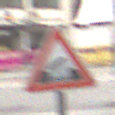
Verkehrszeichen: BeweglicheBruecke
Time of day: Midday
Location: Outdoor (Urban)
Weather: Overcast
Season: NotSpecified
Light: Natural